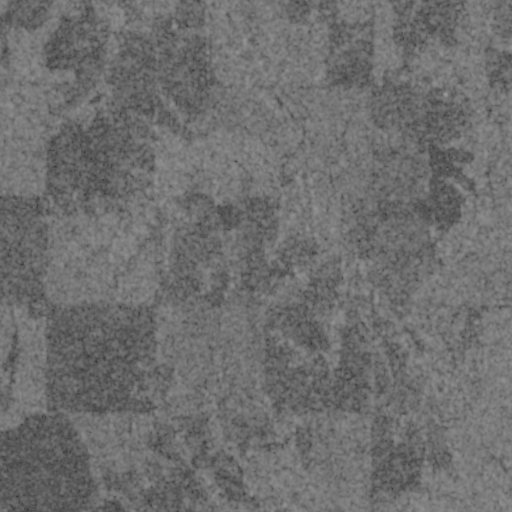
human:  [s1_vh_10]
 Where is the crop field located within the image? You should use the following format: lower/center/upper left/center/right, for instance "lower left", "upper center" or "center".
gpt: The crop field is located in the lower left of the image.
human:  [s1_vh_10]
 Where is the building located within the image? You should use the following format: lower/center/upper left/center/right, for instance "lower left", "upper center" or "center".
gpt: There is no building in the image.

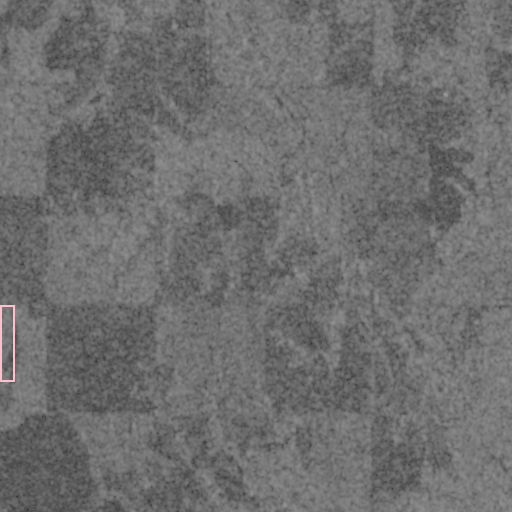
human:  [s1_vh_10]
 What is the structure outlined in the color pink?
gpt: The structure outlined in pink is a crop field.
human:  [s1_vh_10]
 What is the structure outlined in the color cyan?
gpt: There is no cyan outline.